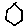
Label: hexagon